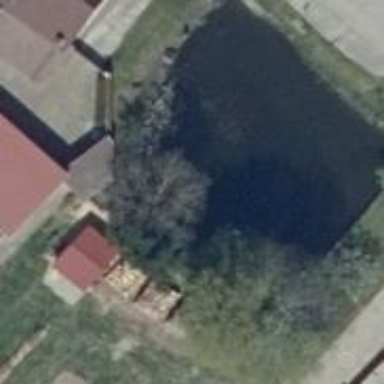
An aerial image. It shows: Pond surrounded by natural water.